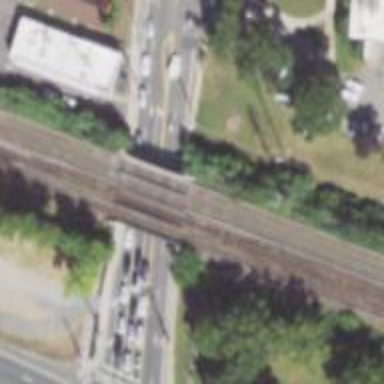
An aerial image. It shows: Railway bridge with electrified rail tracks.